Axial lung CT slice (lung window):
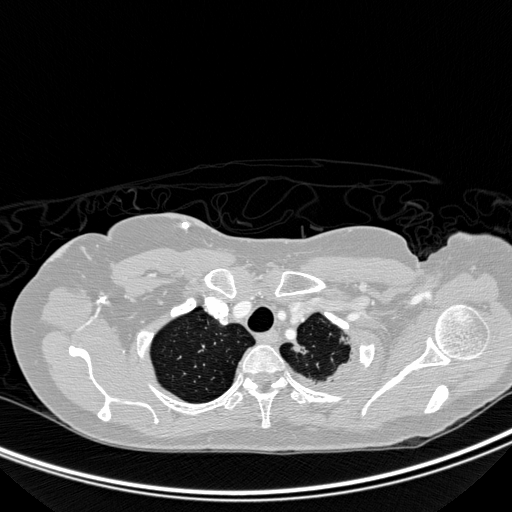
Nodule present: no